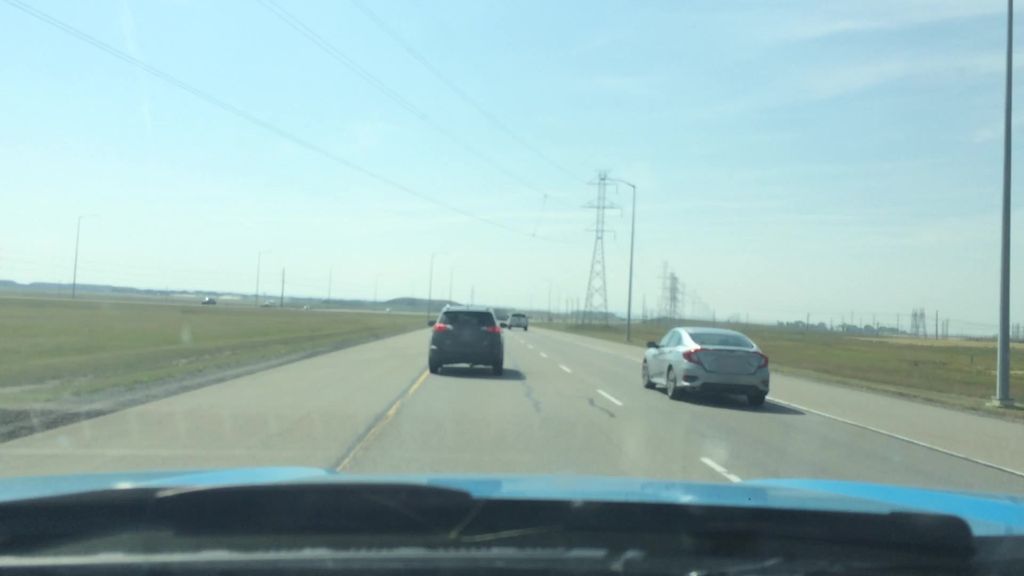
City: calgary